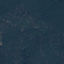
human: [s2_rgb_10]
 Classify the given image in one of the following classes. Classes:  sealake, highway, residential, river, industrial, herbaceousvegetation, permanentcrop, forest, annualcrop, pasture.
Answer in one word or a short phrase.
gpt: Forest